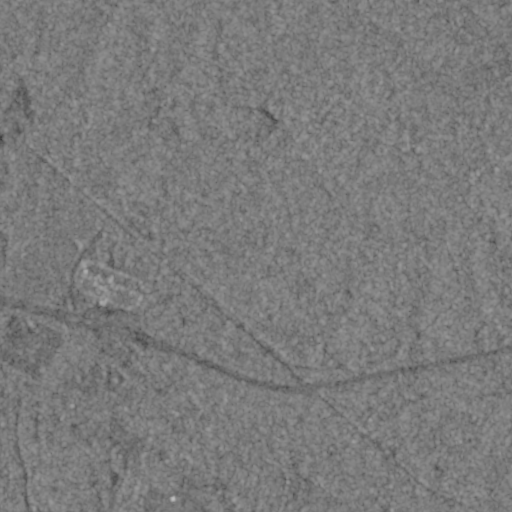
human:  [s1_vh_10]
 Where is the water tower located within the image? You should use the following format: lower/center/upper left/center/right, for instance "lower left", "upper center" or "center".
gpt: The water tower is located in the center left of the image.
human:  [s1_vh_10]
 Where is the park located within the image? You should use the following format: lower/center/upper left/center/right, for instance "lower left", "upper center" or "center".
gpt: There is no park in the image.

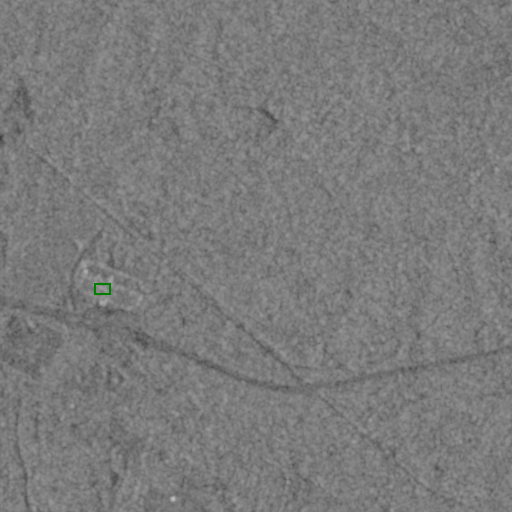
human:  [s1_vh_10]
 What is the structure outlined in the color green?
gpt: The structure outlined in green is a building.
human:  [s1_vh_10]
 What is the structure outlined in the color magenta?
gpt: There is no magenta outline.